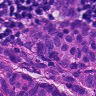
Metastatic tissue present: yes